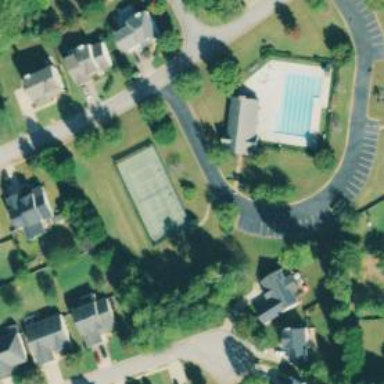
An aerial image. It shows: Tennis court in leisure pitch.